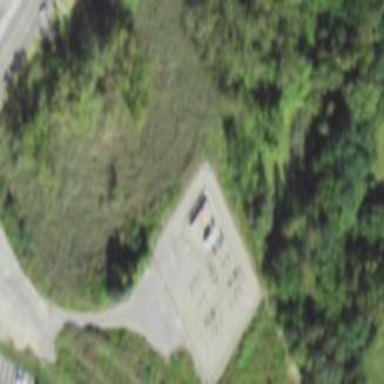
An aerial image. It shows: Outdoor distribution substation protected by fence.